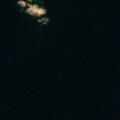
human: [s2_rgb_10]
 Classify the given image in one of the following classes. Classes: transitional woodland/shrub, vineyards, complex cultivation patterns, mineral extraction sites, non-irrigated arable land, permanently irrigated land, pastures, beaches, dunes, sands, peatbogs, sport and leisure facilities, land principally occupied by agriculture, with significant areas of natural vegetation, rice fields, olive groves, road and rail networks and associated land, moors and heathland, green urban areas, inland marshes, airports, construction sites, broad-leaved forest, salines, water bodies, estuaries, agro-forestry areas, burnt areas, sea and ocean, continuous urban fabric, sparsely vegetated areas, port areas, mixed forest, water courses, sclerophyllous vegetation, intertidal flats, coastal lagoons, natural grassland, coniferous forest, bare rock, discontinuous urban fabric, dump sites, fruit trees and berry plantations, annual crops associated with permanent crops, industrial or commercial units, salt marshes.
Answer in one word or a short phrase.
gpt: sea and ocean